Interaction volume radius: 5 \u00c5
Interaction volume height: 10 \u00c5
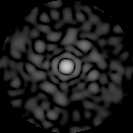
Disorder parameter: 0.8643